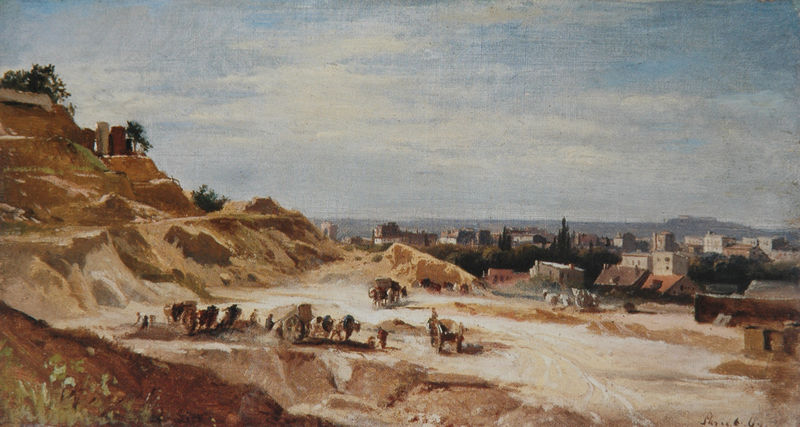
Titel: Steinbruch bei Paris
Künstler: Adolf Heinrich Lier
Standort: München
Institution: Neue Pinakothek
Schlagwörter: baum, berg, blau, felsen, gemälde, gruppe, himmel, meer, schatten, weiß, wolken, aquarell, bäume, gelb, grün, landschaft, menschen, ocker, sand, see, stadt, braun, fenster, grau, licht, marmor, männer, schwarz, gebäude, gras, haus, rot, tiere, weg, wolke, beige, malerei, stein, steine, signatur, öl, ebene, erde, feld, ferne, horizont, häuser, hügel, weite, büsche, gewässer, hütte, sonne, sträucher, insel, realismus, pflanzen, anhöhe, arbeit, bauern, esel, karren, pferd, pferde, räder, zypressen, aussicht, terrasse, küste, italien, ort, süden, studie, abhang, acker, feldarbeit, gepäck, säcke, transport, berge, düne, fels, fläche, gebirge, hang, wüste, dorf, dächer, vegetation, geröll, hütten, kutsche, kutschen, speichen, rand, arbeiter, grube, karre, rad, wagen, böschung, krieg, stufen, ortschaft, panorama, stadtrand, türme, abbruch, wägen, werkstatt, florenz, siedlung, landwirtschaft, graben, etagen, plateau, pinie, abstufung, grund, pflügen, gewölk, bauten, osten, mittelmeer, toskana, baracke, lager, ebenen, dort, fuhrwerk, lasten, pferdewagen, terassen, bruch, steinbruch, abbau, türem, bergbau, ackerbauer, baracken, bergwerk, ebende, felsbruch, tageabbau, tagebau, werg, abtragen, elandschaft, fuhren